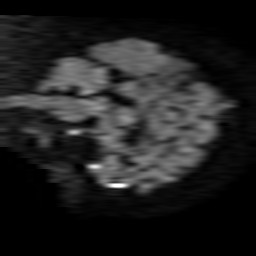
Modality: TRACE
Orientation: sagittal
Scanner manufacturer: philips
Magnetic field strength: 1.5 T
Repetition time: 4.783 s
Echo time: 0.07764 s